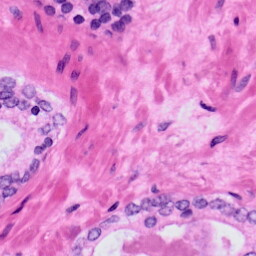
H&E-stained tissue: Prostate